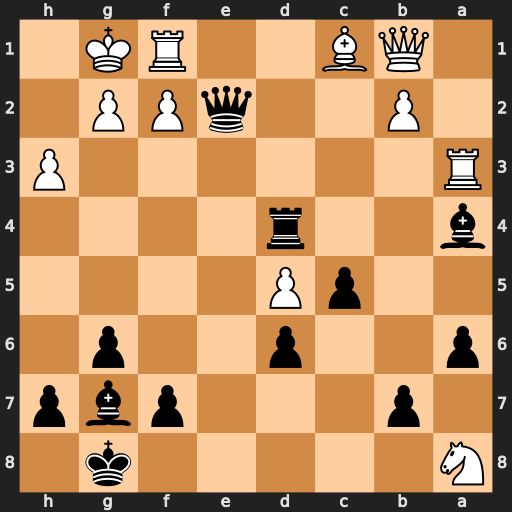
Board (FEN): N5k1/1p3pbp/p2p2p1/2pP4/b2r4/R6P/1P2qPP1/1QB2RK1
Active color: b
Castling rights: -
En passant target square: -
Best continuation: Rd1 Rxd1 Qxd1+ Kh2 Be5+